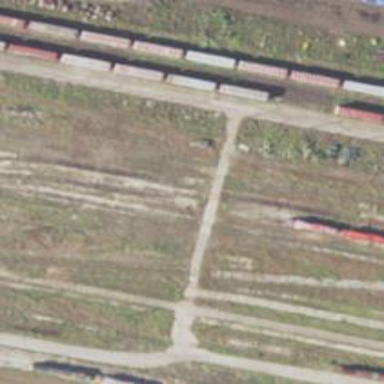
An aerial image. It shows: Railway spur service.